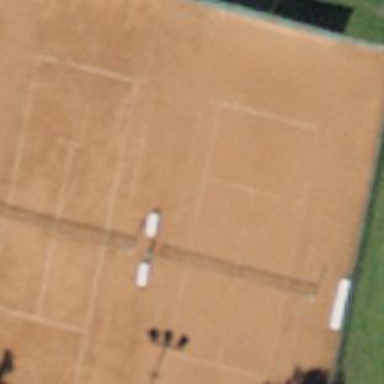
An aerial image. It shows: Tennis court on pitch designated for leisure land.